Field crop: maize
Growth stage: 2
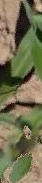
Species: maize